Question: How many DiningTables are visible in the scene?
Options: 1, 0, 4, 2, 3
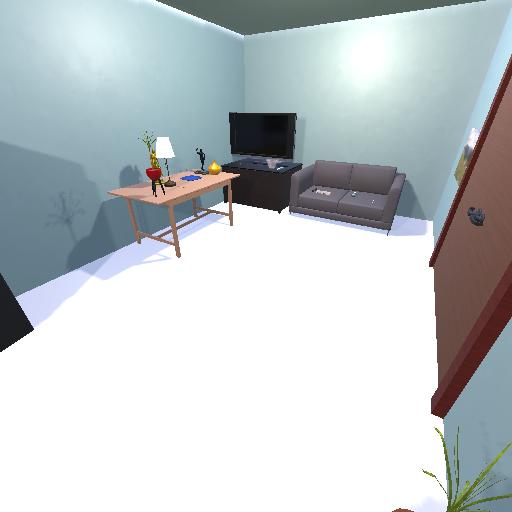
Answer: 1